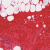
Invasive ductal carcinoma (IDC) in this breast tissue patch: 0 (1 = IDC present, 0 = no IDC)